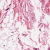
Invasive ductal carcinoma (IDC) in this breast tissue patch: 0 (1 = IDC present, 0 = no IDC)